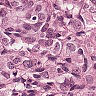
Metastatic tissue present: yes